Question: I'm working on a web application at the moment using Tomcat and spring framework. A CSV file is stored on the server, the path to the file and the filename is stored in the database.
A search button on a webpage would list all records in database, if user click on one listed item, a saving dialog would be displayed and the file will be saved locally.
I want a dialog like this opened when user click on one item, how can I do it with httpServlet? I can think about a solution is set 'content-disposition' type in response header to 'attachment'. It would force the browser to download the file instead of trying to display it in browser. But I want user to be able to select the type for file download. Please take a look at the image below

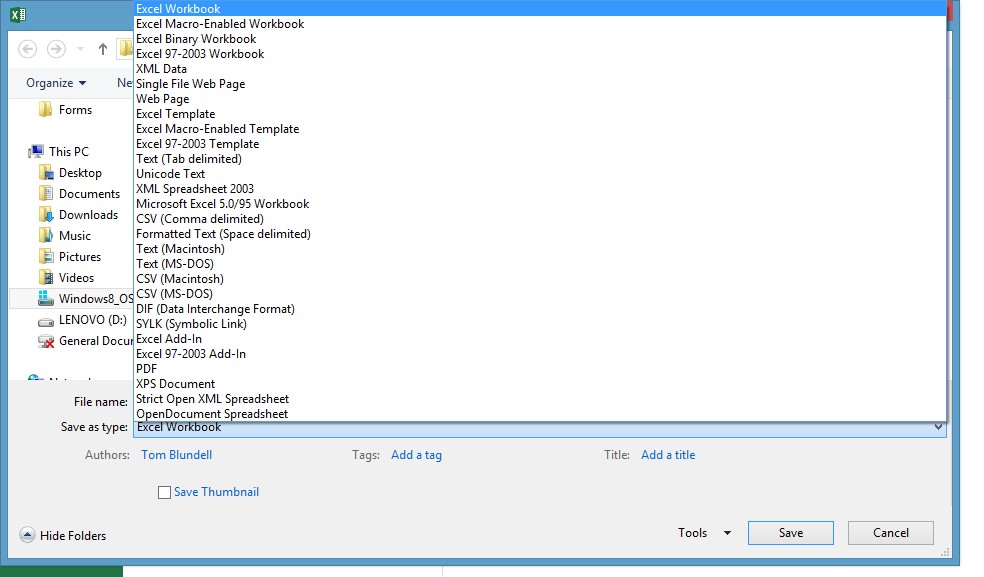
Answer: Setting the 'Content-Type' response header to something that the browser is unable to render should prompt the user to save the file upon receiving the response. A value of 'application/octet-stream' (arbitrary binary data) should do the trick.
However, since you expect the actual file content to be in different format depending on user choice, here's what you would need to do:
- 'download/file.xls''download/file.csv'-